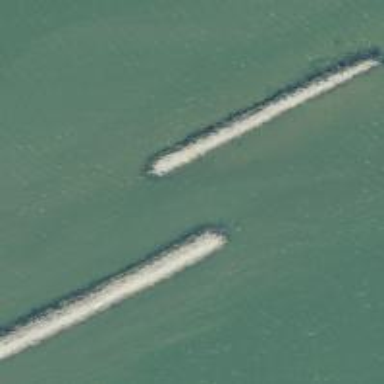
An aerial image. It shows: Breakwater structure.